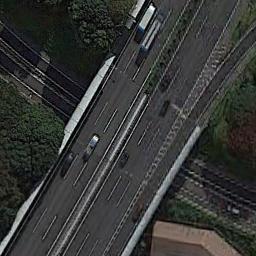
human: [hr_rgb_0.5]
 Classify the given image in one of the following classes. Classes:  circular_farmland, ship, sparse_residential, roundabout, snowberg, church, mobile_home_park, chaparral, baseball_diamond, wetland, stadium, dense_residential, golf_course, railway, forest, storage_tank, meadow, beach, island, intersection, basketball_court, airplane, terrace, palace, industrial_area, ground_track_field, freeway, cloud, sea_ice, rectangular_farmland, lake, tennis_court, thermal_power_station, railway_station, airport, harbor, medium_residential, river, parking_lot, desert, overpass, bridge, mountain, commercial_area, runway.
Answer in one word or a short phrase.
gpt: overpass